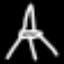
Label: The Eiffel Tower